Interaction volume radius: 10 \u00c5
Interaction volume height: 25 \u00c5
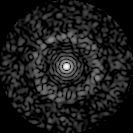
Disorder parameter: 0.8243